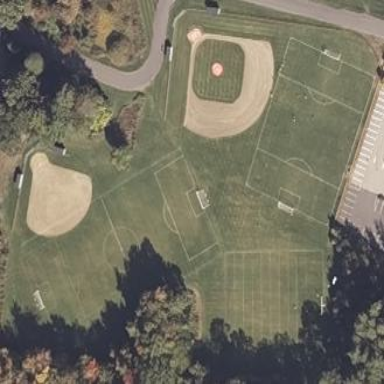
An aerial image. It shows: Multi-sport pitch for leisure activities.